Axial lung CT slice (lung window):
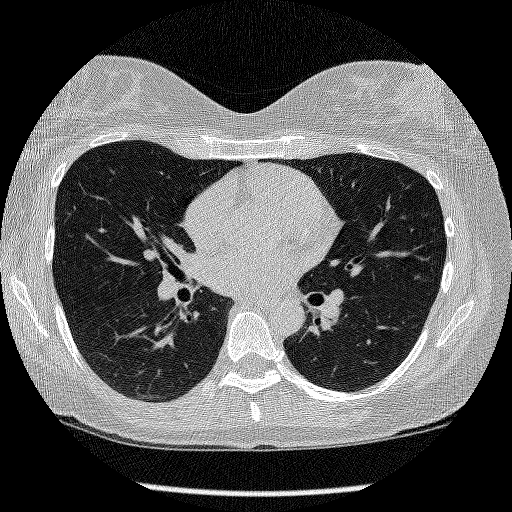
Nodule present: no